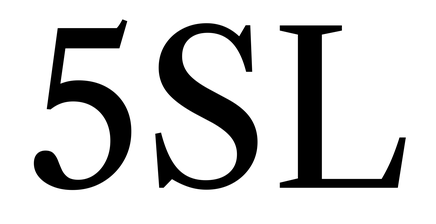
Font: LibreCaslonText_Regular